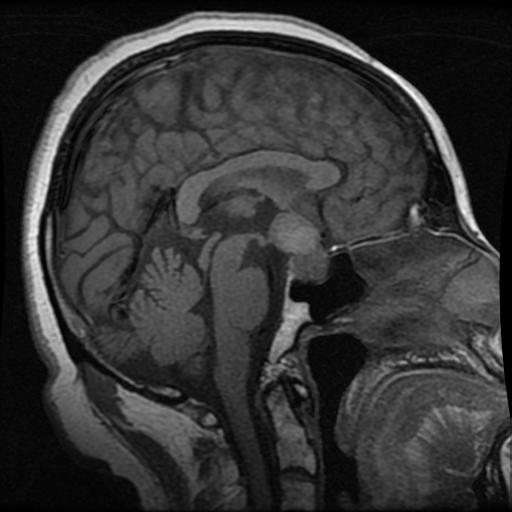
Label: pituitary